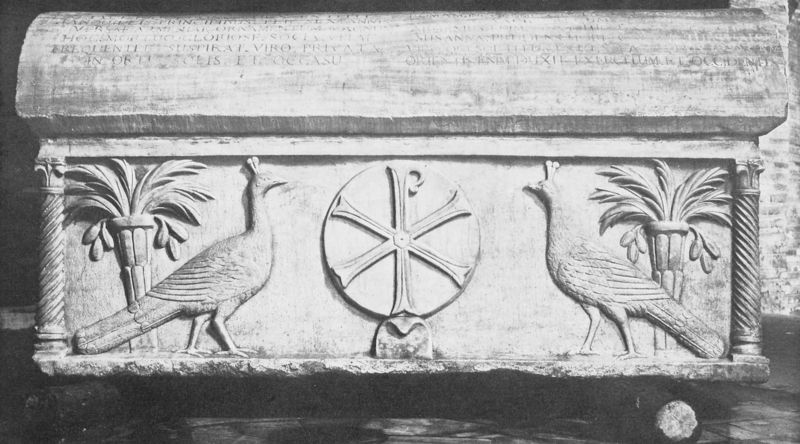
Titel: Sarkophag des Exarchen Isaak
Standort: Ravenna, S. Vitale (EU - I - Emilia-Romagna)
Schlagwörter: vogel, weiß, grau, schwarz, säule, säulen, vögel, relief, rad, papst, inschrift, palme, foto, symmetrisch, schwarzweiß, pope, sarg, christus, grab, christlich, palmen, petrus, lade, latein, petri, pfauen, flachrelief, sarkopharg, latin, p, säulöe, atin, papam, vori, viro, artigrad